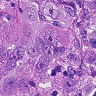
Metastatic tissue present: yes